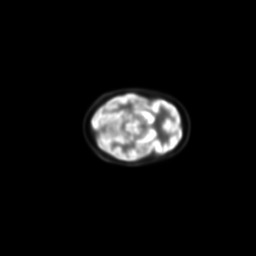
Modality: PET
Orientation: axial
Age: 29
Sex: female
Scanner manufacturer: siemens